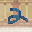
Label: 2